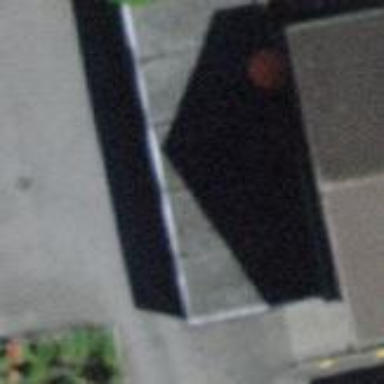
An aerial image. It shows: Garage building.